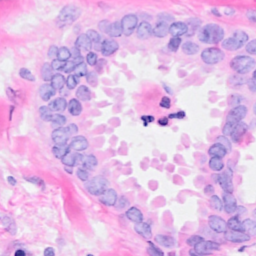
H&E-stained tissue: Breast